Question: I've modified the behavior of a QGroupBox's checkbox to hide/show the children of the group, effectively acting as an expander. It's working great, but the only issue is that the default checkbox icon looks like it's for enabling/disabling the group, rather than expanding it. I'd like to replace it with an expander-style icon instead.
I found this post which almost answers my question (and ultimately I may end up having to use that solution): <URL>. The problem is that the answer provided there suggests using custom checkbox images, whereas I want to use the built-in OS-specific expander, like the one in QTreeView, which looks like this on my PC:

Is this even possible? Are expanders considered a stylized checkbox or something else entirely? I'm fairly new to Qt so I'm not very familiar with how styles are handled. Is this something that I would be able to query for, and if so, would it even be compatible with QCheckBox styles? There isn't much I could find about expanders on the QTreeView documentation page aside from just enabling/disabling them, and I'm currently attempting to dig through the QTreeView.cpp source code to figure out how they work.
Going off of eyllanesc's answer, I'm getting closer to a solution but I'm having some issues overriding methods of QProxyStyle. I'm attempting to do something like the following:
'''
class GroupBoxExpanderStyle(QtWidgets.QProxyStyle):
def __init__(self, *args, **kwargs):
super().__init__(*args, **kwargs)
self._replaceCheckboxWithExpander = False
def drawComplexControl(self, control, option, painter, widget):
try:
if control == QtWidgets.QStyle.CC_GroupBox and widget.isCheckable():
self._replaceCheckboxWithExpander = True
super().drawComplexControl(control, option, painter, widget)
finally:
self._replaceCheckboxWithExpander = False
def drawPrimitive(self, element, option, painter, widget):
if element == QtWidgets.QStyle.PE_IndicatorCheckBox and self._replaceCheckboxWithExpander:
indicatorBranchOption = ... # Set up options for drawing PE_IndicatorBranch
super().drawPrimitive(QtWidgets.QStyle.PE_IndicatorBranch, indicatorBranchOption, painter, widget)
else:
super().drawPrimitive(element, option, painter, widget)
'''
Something similar appears to have been done in <URL>, the 'CC_GroupBox' case is calling
'''
proxy()->drawPrimitive(PE_IndicatorCheckBox, &box, p, widget);
'''
to draw the checkbox, so I don't understand why my overridden function isn't running.
I'm not really sure how to go about debugging this since I can't step into the C++ code to see what is actually being called. Could anyone offer any suggestions that might help me figure out why my overridden 'drawPrimitive()' isn't getting called?
I've solved the mystery of why my overridden 'drawPrimitive()' isn't getting called - it's because my application uses a root-level style sheet, which causes the 'QStyleSheetStyle' to be used as the active style for widgets. 'QStyleSheetStyle' directly calls its own 'drawPrimitive()' method for 'CC_GroupBox' rather than calling 'proxy()->drawPrimitive()' - this seems like a bug to me, and in fact <URL> states that style sheets don't mix well with 'QProxyStyle'. I'm going to try to move away from using style sheets.
eyllanesc's technique works with the Fusion style so I have accepted his answer, but it is incompatible with other styles.
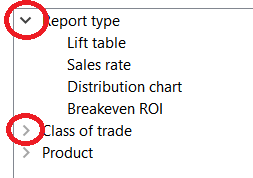
Answer: One possible solution is to implement a QProxyStyle:
'''
from PySide2 import QtCore, QtGui, QtWidgets
class GroupBoxProxyStyle(QtWidgets.QProxyStyle):
def subControlRect(self, control, option, subControl, widget):
ret = super(GroupBoxProxyStyle, self).subControlRect(
control, option, subControl, widget
)
if (
control == QtWidgets.QStyle.CC_GroupBox
and subControl == QtWidgets.QStyle.SC_GroupBoxLabel
and widget.isCheckable()
):
r = self.subControlRect(
QtWidgets.QStyle.CC_GroupBox,
option,
QtWidgets.QStyle.SC_GroupBoxCheckBox,
widget,
)
ret.adjust(r.width(), 0, 0, 0)
return ret
def drawComplexControl(self, control, option, painter, widget):
is_group_box = False
if control == QtWidgets.QStyle.CC_GroupBox and widget.isCheckable():
option.subControls &= ~QtWidgets.QStyle.SC_GroupBoxCheckBox
is_group_box = True
super(GroupBoxProxyStyle, self).drawComplexControl(
control, option, painter, widget
)
if is_group_box and widget.isCheckable():
opt = QtWidgets.QStyleOptionViewItem()
opt.rect = self.proxy().subControlRect(
QtWidgets.QStyle.CC_GroupBox,
option,
QtWidgets.QStyle.SC_GroupBoxCheckBox,
widget,
)
opt.state = QtWidgets.QStyle.State_Children
opt.state |= (
QtWidgets.QStyle.State_Open
if widget.isChecked()
else QtWidgets.QStyle.State_None
)
self.drawPrimitive(
QtWidgets.QStyle.PE_IndicatorBranch, opt, painter, widget
)
if __name__ == "__main__":
import sys
app = QtWidgets.QApplication(sys.argv)
style = GroupBoxProxyStyle(app.style())
app.setStyle(style)
w = QtWidgets.QGroupBox(title="Exclusive Radio Buttons")
w.setCheckable(True)
vbox = QtWidgets.QVBoxLayout()
for text in ("Radio button 1", "Radio button 2", "Radio button 3"):
radiobutton = QtWidgets.QRadioButton(text)
vbox.addWidget(radiobutton)
vbox.addStretch(1)
w.setLayout(vbox)
w.resize(320, 240)
w.show()
sys.exit(app.exec_())
'''
<URL>
<URL>
The conversion of the <URL> provided by the OP to Python is as follows:
'''
from PySide2 import QtCore, QtGui, QtWidgets
class GroupBoxProxyStyle(QtWidgets.QProxyStyle):
def drawPrimitive(self, element, option, painter, widget):
if element == QtWidgets.QStyle.PE_IndicatorCheckBox and isinstance(
widget, QtWidgets.QGroupBox
):
super().drawPrimitive(
QtWidgets.QStyle.PE_IndicatorArrowDown
if widget.isChecked()
else QtWidgets.QStyle.PE_IndicatorArrowRight,
option,
painter,
widget,
)
else:
super().drawPrimitive(element, option, painter, widget)
if __name__ == "__main__":
import sys
app = QtWidgets.QApplication(sys.argv)
style = GroupBoxProxyStyle(app.style())
app.setStyle(style)
w = QtWidgets.QGroupBox(title="Exclusive Radio Buttons")
w.setCheckable(True)
vbox = QtWidgets.QVBoxLayout()
for text in ("Radio button 1", "Radio button 2", "Radio button 3"):
radiobutton = QtWidgets.QRadioButton(text)
vbox.addWidget(radiobutton)
vbox.addStretch(1)
w.setLayout(vbox)
w.resize(320, 240)
w.show()
sys.exit(app.exec_())
'''